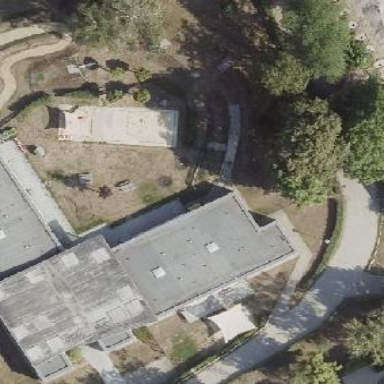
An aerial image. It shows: Flat-roofed building that serves as kindergarten.